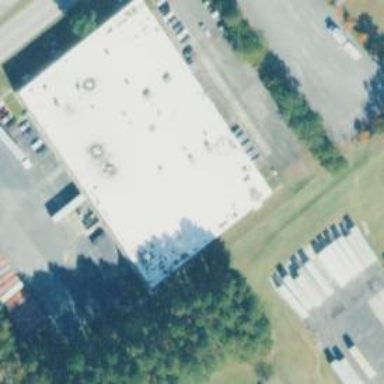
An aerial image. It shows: Warehouse.